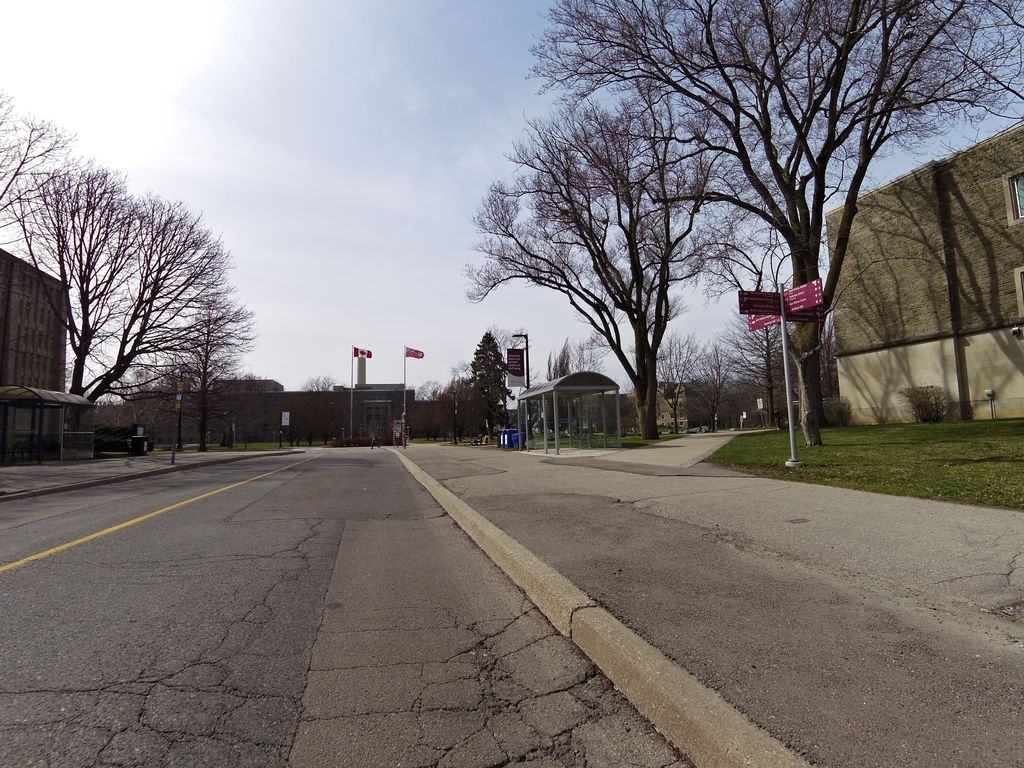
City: hamilton